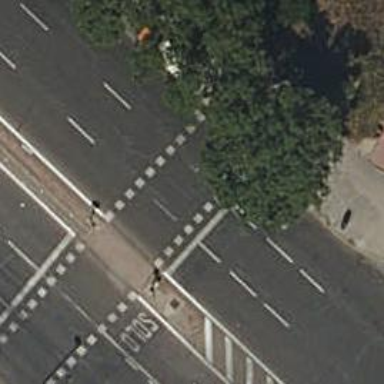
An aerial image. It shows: Road crossing with traffic signals.